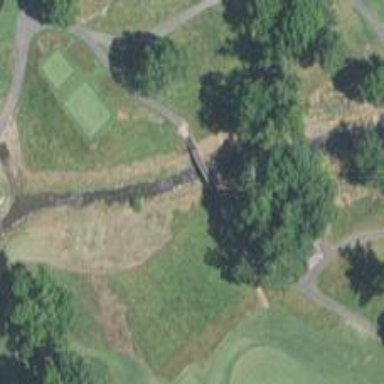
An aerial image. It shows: Path bridge over golf cartpath.